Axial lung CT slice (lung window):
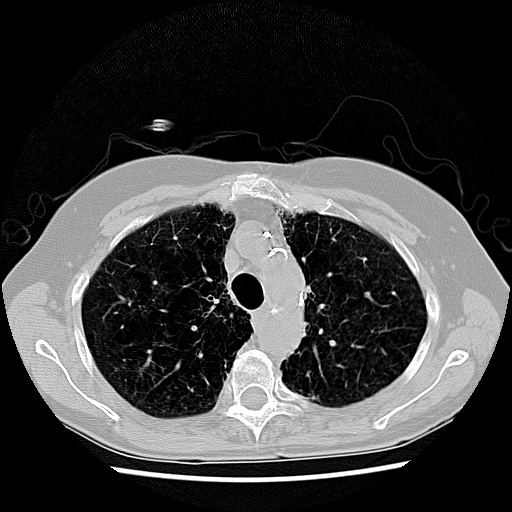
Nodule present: no